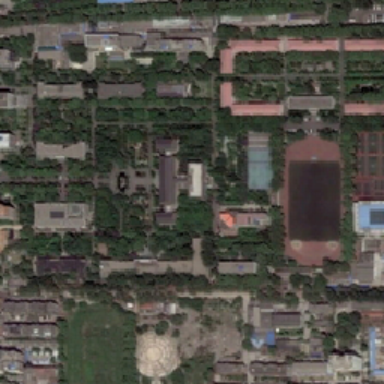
There are several buildings with light blue roof and grey road .